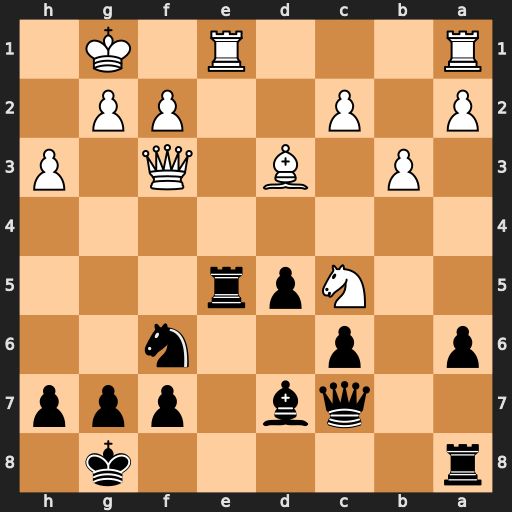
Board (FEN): r5k1/2qb1ppp/p1p2n2/2Npr3/8/1P1B1Q1P/P1P2PP1/R3R1K1
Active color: b
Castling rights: -
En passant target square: -
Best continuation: Rxe1+ Rxe1 Qa5